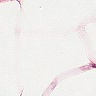
Metastatic tissue present: no